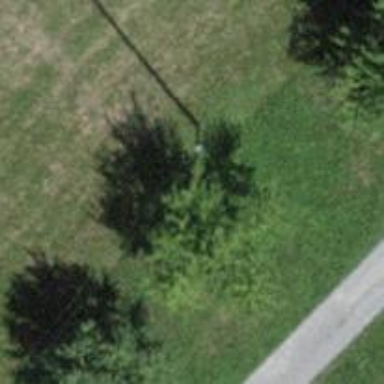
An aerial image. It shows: Utility pole in the area.